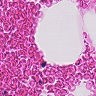
Metastatic tissue present: no